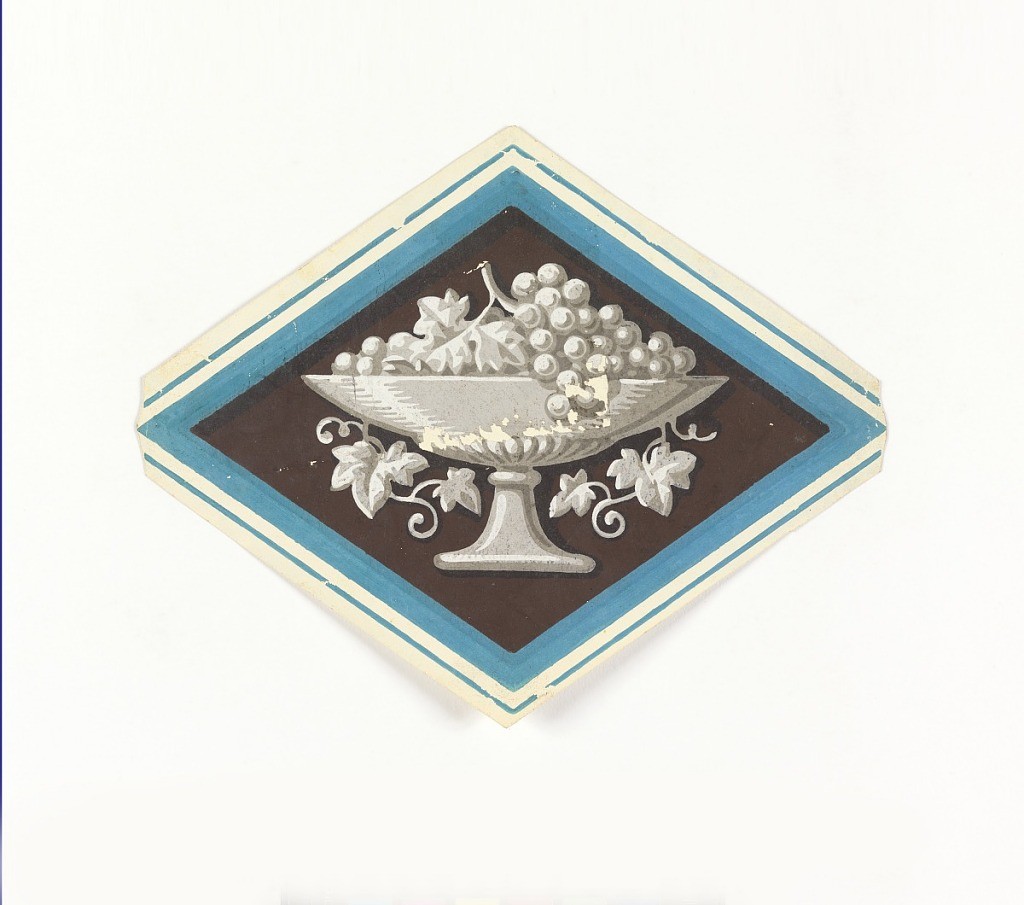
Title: Sidewall - fragment
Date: ca. 1800
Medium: Block-printed on handmade paper
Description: Horizontal lozenge; outlined in blue and white reserve stripes, enclosing black field against which is a cyclix with grapes printed in grisaille.